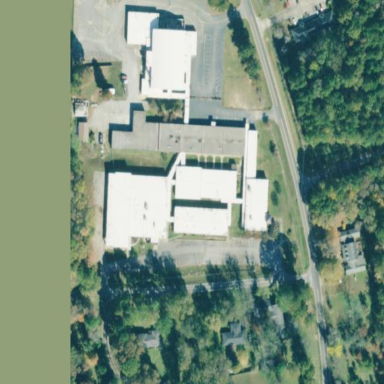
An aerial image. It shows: School building.